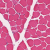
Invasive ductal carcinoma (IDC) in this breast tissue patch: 0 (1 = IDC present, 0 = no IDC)